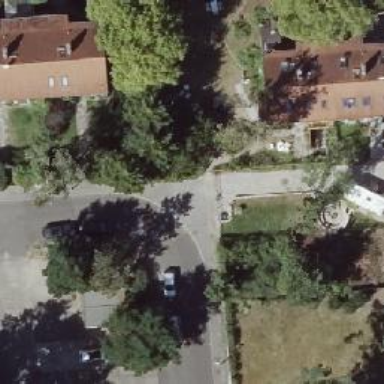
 and the parking orientation on the left is parallel."